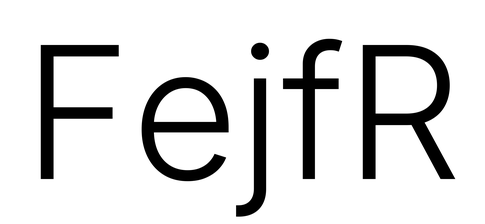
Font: Inter_Light